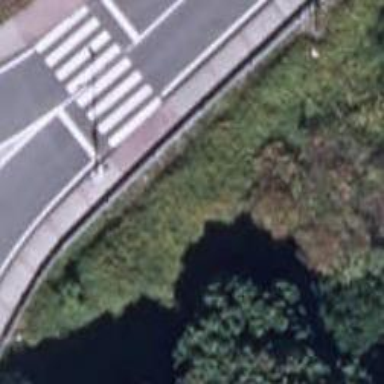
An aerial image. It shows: Sidewalk along the footway.